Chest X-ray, PA view. Patient: 49 years old, sex M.
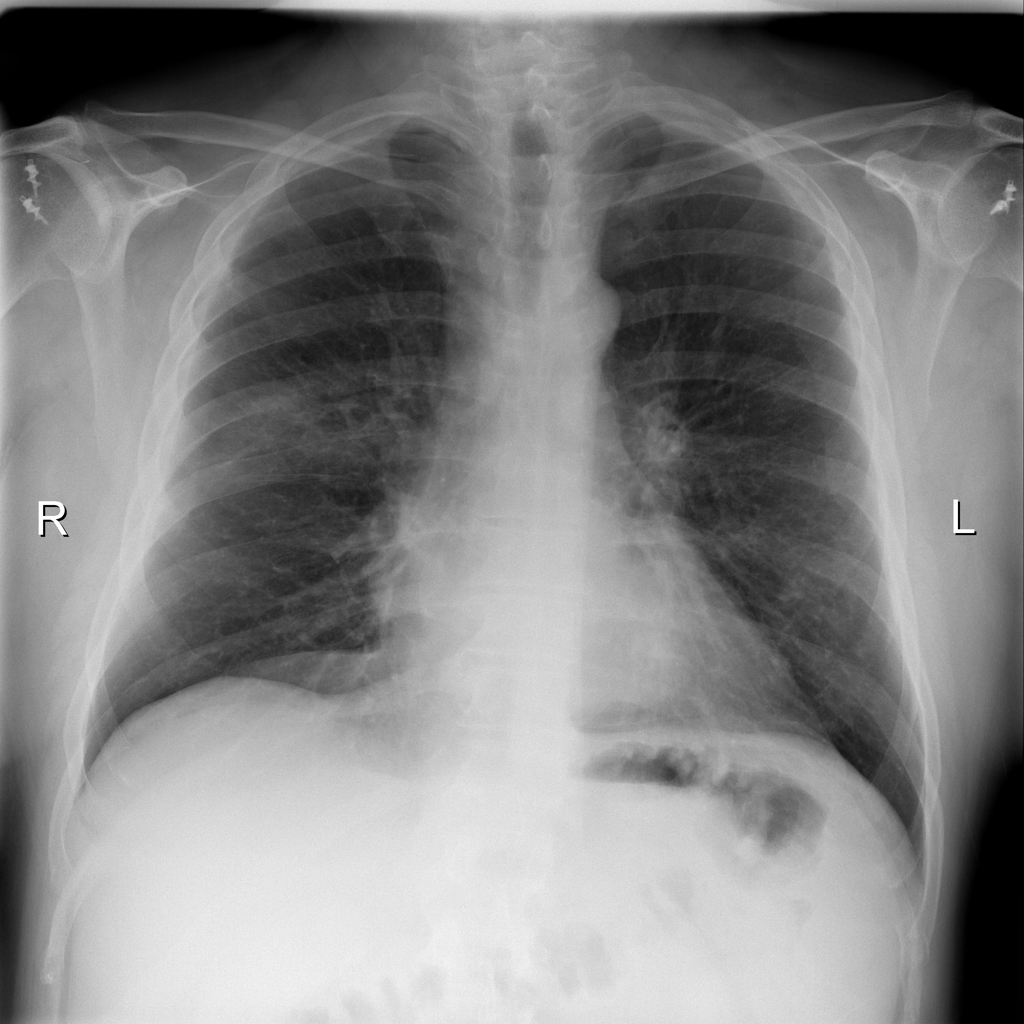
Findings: Infiltration